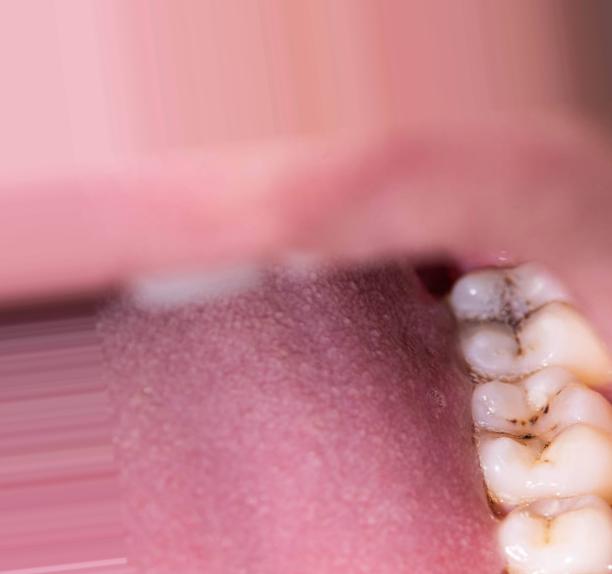
Condition: Caries